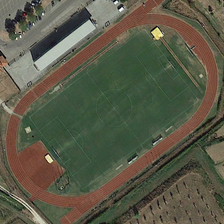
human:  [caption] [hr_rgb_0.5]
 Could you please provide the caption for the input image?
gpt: many trees are planted around the playground .

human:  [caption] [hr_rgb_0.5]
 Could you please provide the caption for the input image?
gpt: next to the playground is a house with a grey roof .

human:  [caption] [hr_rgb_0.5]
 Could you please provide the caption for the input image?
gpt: many trees are planted around the playground .

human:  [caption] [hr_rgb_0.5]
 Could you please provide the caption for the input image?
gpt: next to the playground is a house with a grey roof .

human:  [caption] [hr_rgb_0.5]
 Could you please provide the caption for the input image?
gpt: many trees are planted around the playground .